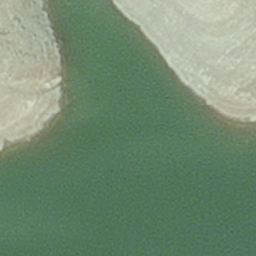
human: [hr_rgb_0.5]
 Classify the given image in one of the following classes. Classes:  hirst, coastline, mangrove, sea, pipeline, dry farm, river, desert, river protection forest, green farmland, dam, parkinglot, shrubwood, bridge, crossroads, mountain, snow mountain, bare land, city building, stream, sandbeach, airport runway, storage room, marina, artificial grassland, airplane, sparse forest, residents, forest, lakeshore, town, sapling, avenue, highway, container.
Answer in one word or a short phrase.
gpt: hirst